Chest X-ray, PA view. Patient: 27 years old, sex M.
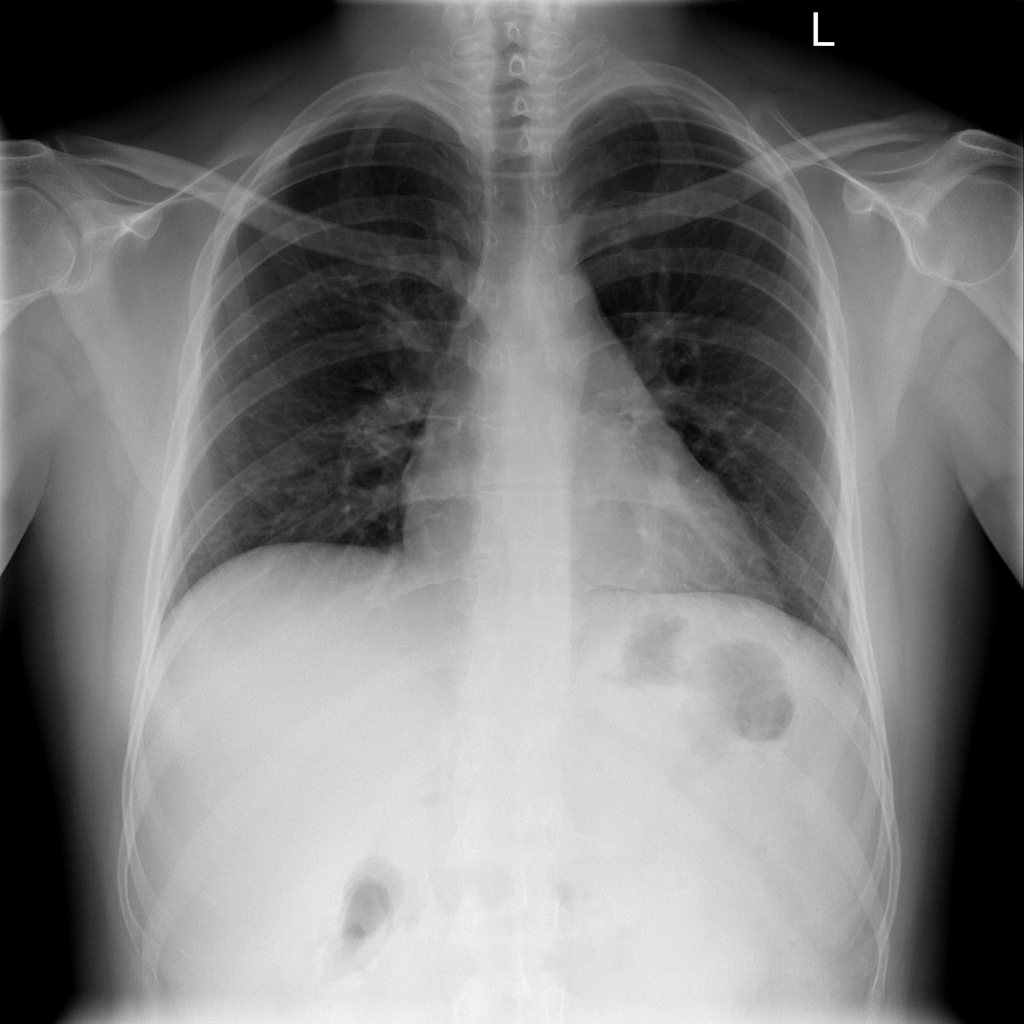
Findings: No Finding